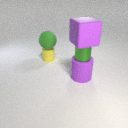
large purple rubber cylinder below large purple rubber cube